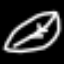
Label: leaf